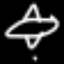
Label: airplane